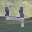
Label: 4